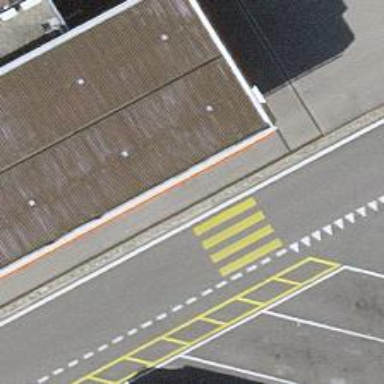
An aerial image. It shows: Marked crossing with zebra markings.